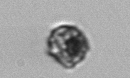
Label: coccolithophorid